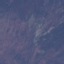
Land use / land cover class: HerbaceousVegetation